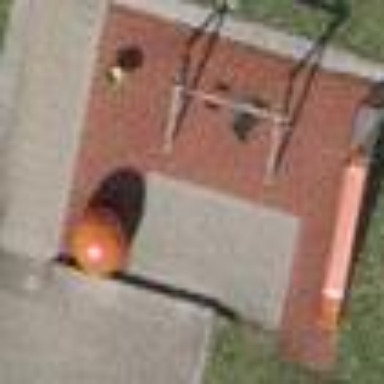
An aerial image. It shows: Playground area for leisure land.